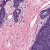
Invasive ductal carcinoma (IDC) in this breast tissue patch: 0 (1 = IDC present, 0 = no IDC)